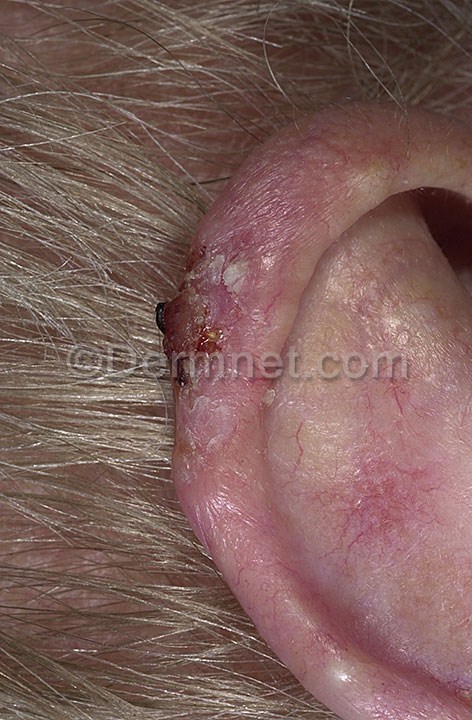
Disease: Actinic Keratosis Basal Cell Carcinoma and other Malignant Lesions